Brain MRI, modality: hrT2
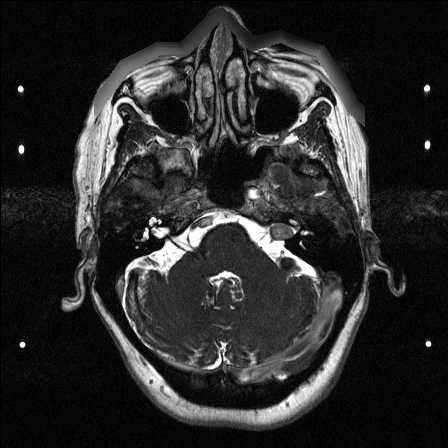